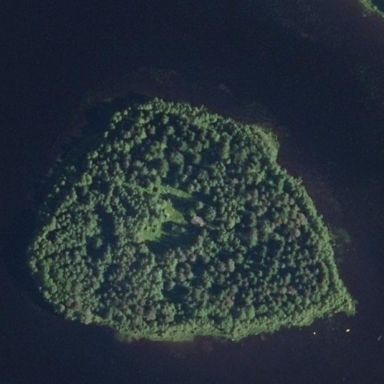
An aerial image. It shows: Image showing island.